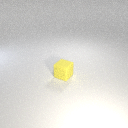
small yellow rubber cube